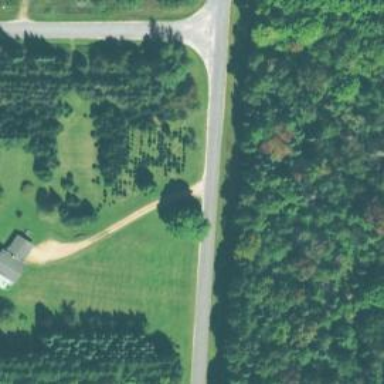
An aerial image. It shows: Driveway leading to service road.